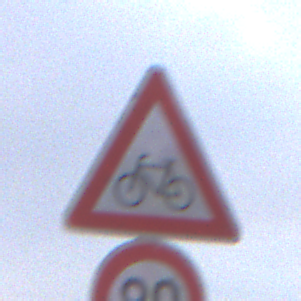
Verkehrszeichen: RadverkehrRechts
Zusatzzeichen unten: Geschwindigkeit80
Umgebung: Outdoor, Beach
Tageszeit: SunriseSunset
Wetter: Overcast
Licht: Natural
Jahreszeit: NotSpecified
Kontrast: LowContrast